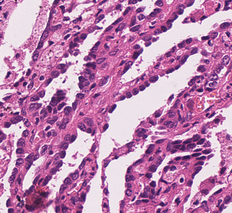
Tumor epithelial tissue: yes
Tumor-associated stroma tissue: no
Normal tissue: no